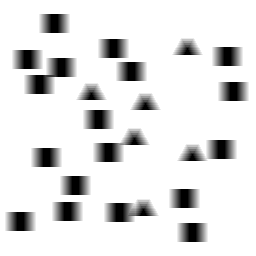
Squares: 18
Triangles: 6
Stars: 0
Total shapes: 24